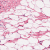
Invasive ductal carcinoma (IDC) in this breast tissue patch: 0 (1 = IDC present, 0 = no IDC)